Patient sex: F
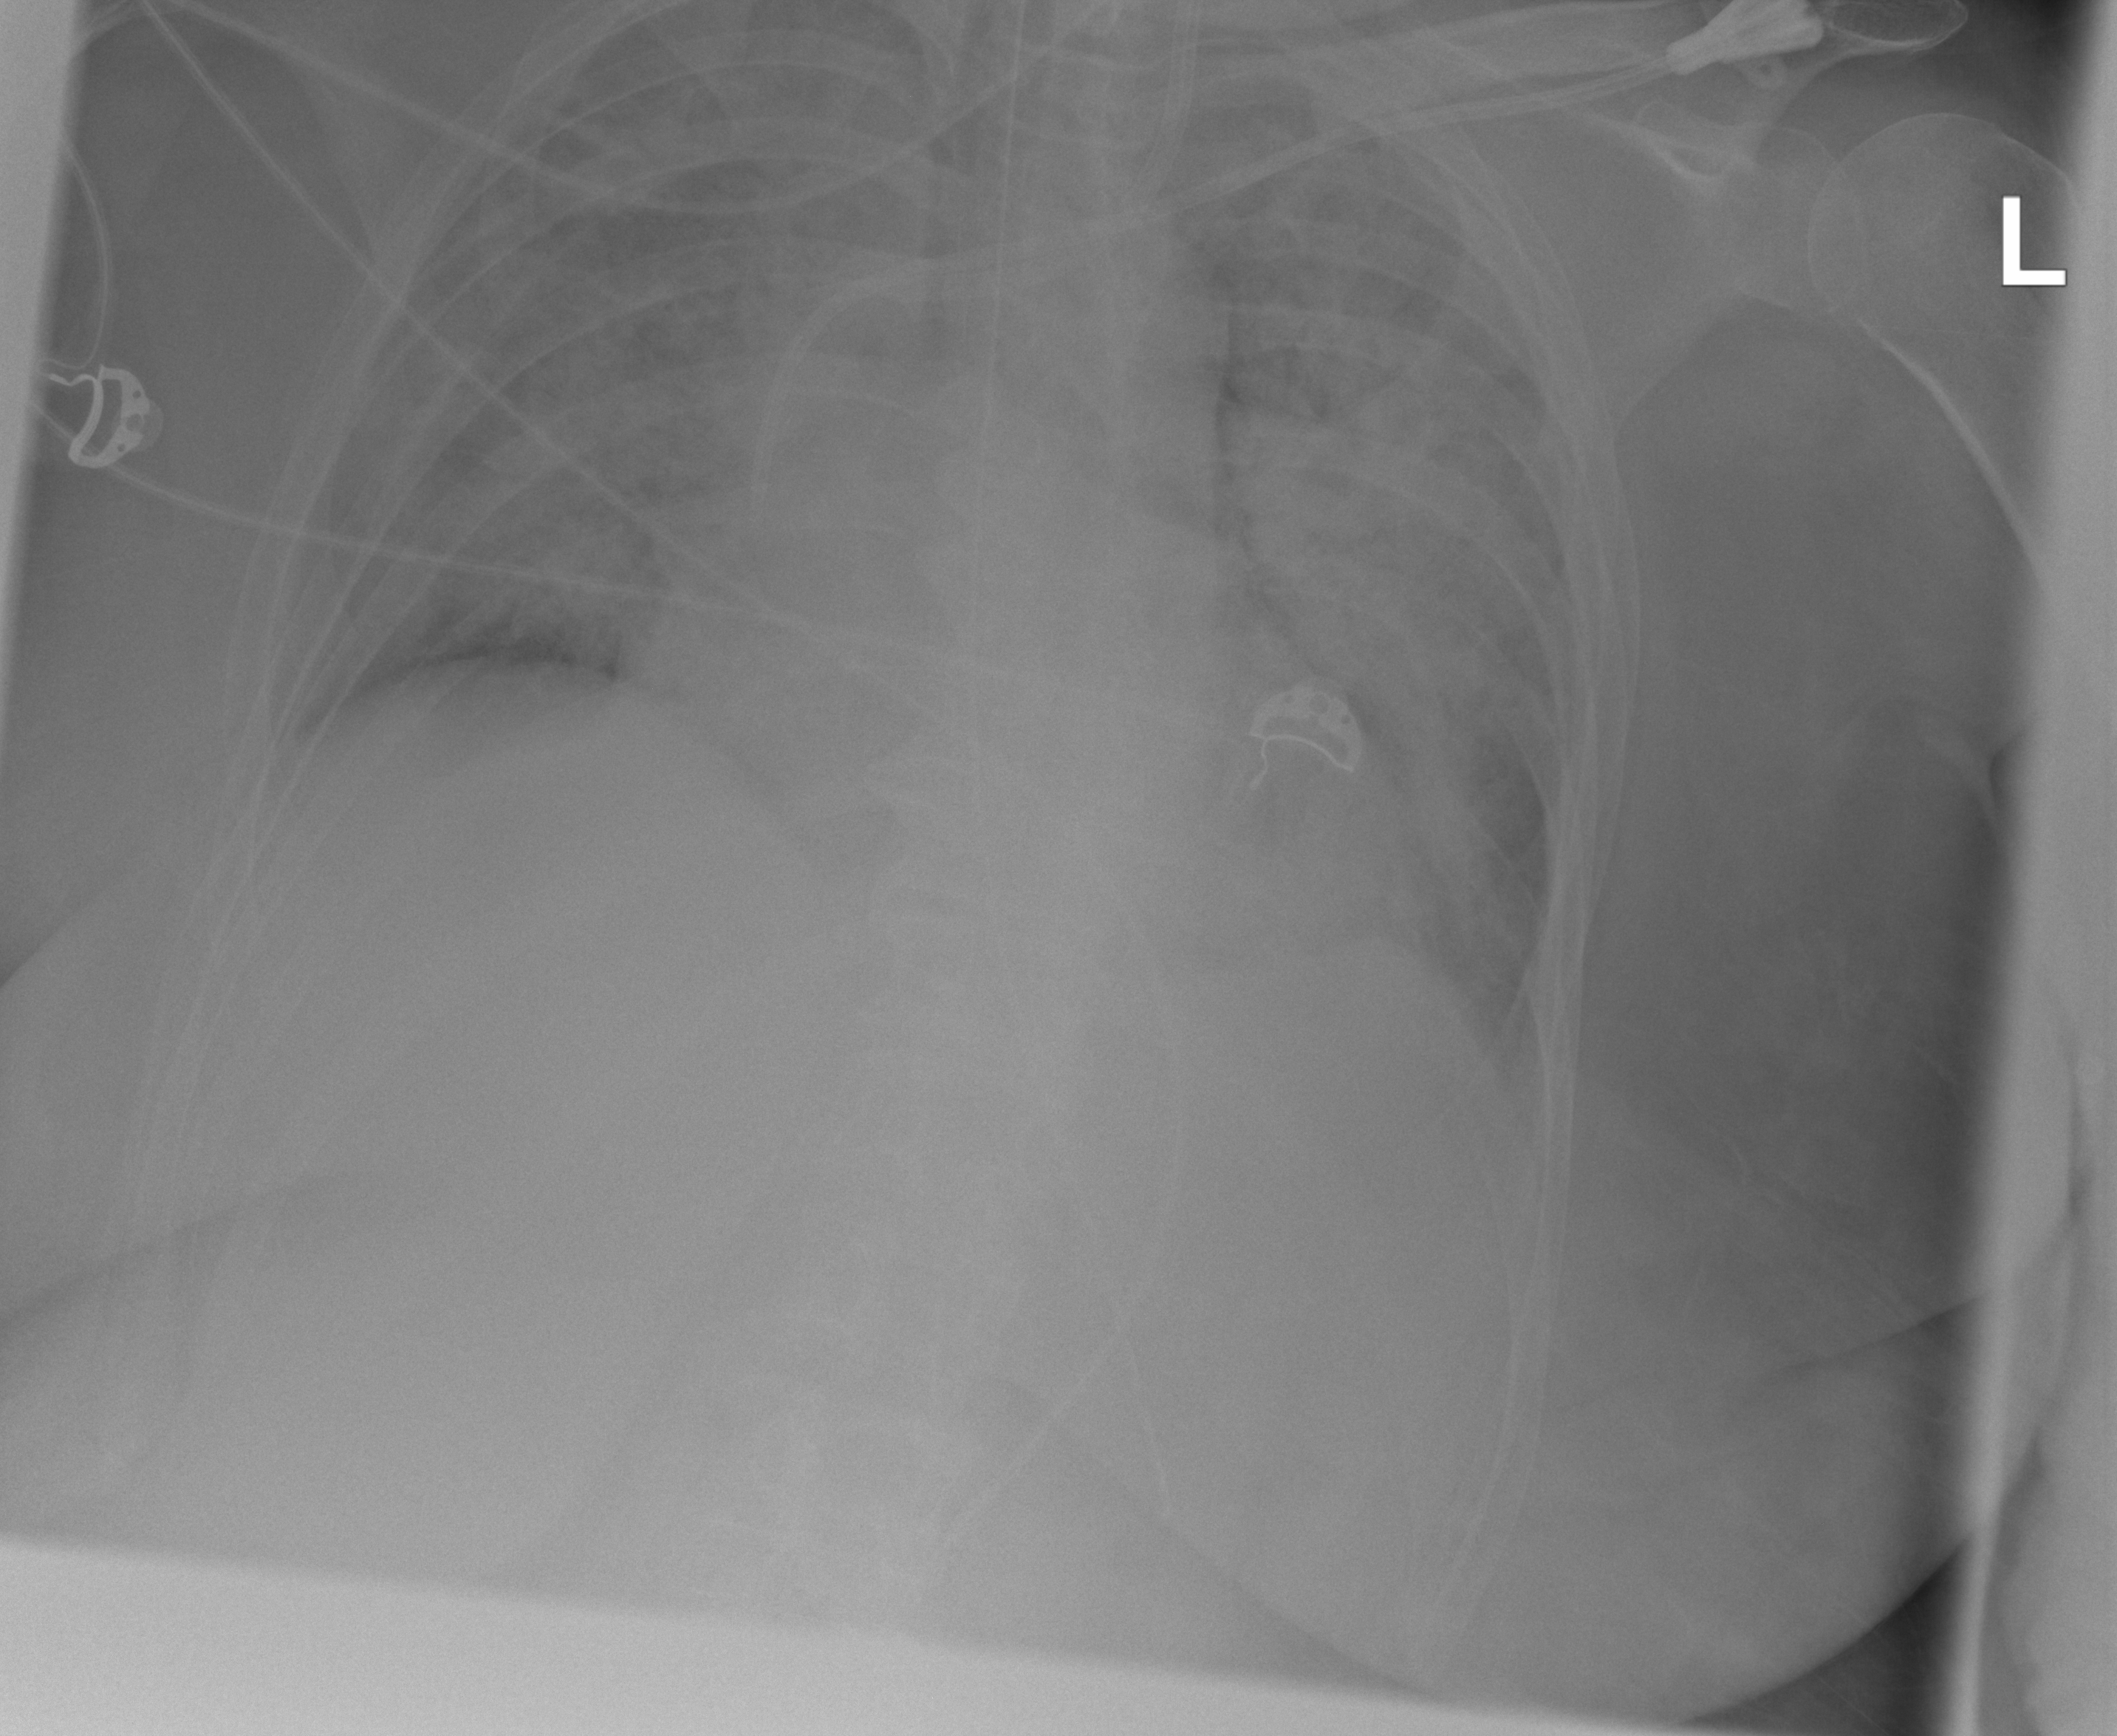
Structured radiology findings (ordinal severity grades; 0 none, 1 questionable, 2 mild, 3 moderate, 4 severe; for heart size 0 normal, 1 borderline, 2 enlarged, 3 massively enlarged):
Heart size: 2
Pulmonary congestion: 3
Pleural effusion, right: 0
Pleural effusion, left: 2
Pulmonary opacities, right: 3
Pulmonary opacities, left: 3
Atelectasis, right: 3
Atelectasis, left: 3